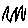
Label: zigzag